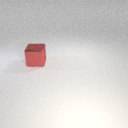
large red metal cube